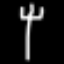
Label: fork